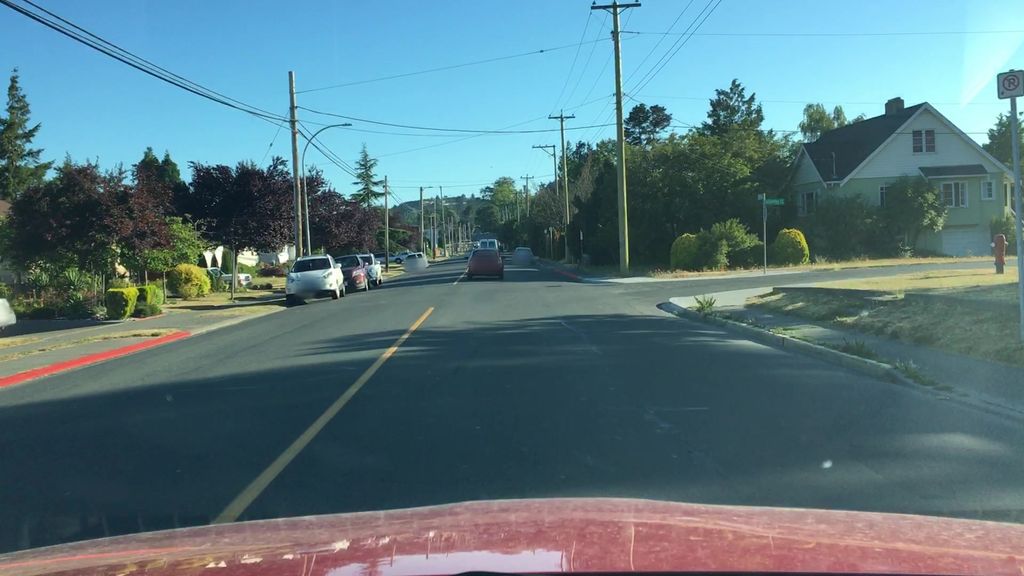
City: victoria